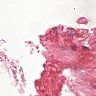
Metastatic tissue present: no